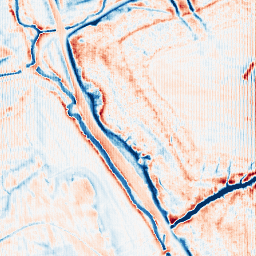
Category: edge_preserving
Decomposition family: anisotropic_diffusion
Decomposition parameters: iterations: 50
kappa: 100
gamma: 0.15
Upsampling method: fft_zeropad
Upsampling parameters: scale: 2
Upsampling scale: 2